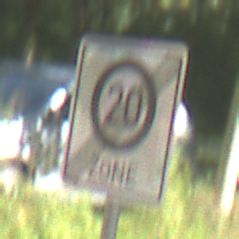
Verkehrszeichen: EndeZone20
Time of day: Midday
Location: Outdoor (RoadRail)
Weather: Clear
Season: NotSpecified
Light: Natural